Question: I'm trying to find a formula to calculate the balance of a column until a negative value is found. After the negative value is found, the balance must be calculated again until the next negative value. Basically tracking what you spent, except it only shows a value when you sold something. Anybody have an idea if this is possible to do in MS excel? Thanks!

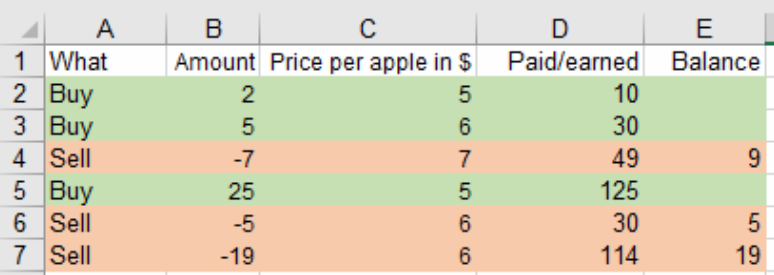
Answer: OK. Now I get your question. I think the following will do the trick. The results exactly match your example.
'''
// In these cells only
F2: =MAX(0,B2*C2)
G2: =MAX(0,B2)+MIN(0,B2)
// In these cells, then copy down
E3: =IF(B3<0,D3-(F2-F3),"")
F3: =F2+MAX(0,B3*C3)+IF(G2=0,0,MIN(0,B3*F2/G2))
G3: =G2+MAX(0,B3)+MIN(0,B3)
'''
I would note a couple of things about this:
1) You might consider changing the names of your columns to trans, quan, $ per, $ ttl, $ gp, and name the 2 columns I am adding $ inv and inv.
2) This is using the average cost of inventory, recalculated with each transaction, not LIFO or FIFO.
3) If entries get out of order such that quan goes negative, I think this solution will fail. In any case, that might be an error you'd want to notice.
4) FYI, the "IF(G2=0" part of F3 is only there to avoid a divide by 0 error when G2 (inventory) is 0. I could have done this other ways, of course. It works.
5) I've left E2 blank on the assumption that you can't sell as you've not bought.